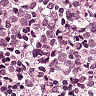
Metastatic tissue present: yes